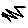
Label: zigzag